Question: I'm working on google map search functionality. The vision of this is to find whether a (geolocation) point is located within a polygon or not as shown in the illustration below?

I'm using mysql 5.6.20 with Spatial extension, I know it has useful geometry functions built-in, so I will be allowed to query geocoded locations from a database directly.
My aim was to familiarize myself with geospatial functions, so I wrote up an experimental sql.
given a point geolocation: POINT(100.52438735961914 13.748889613522605)
and a polygon or boundary to be tested with was:
POLYGON(100.49503326416016 13.766897133254545,100.55940628051758 13.746555203977,100.56266784667969 13.72170897580617,100.48885345458984 13.739051587150175)
here is my sql example:
'''
SELECT ST_Within(
ST_GEOMFROMTEXT('POINT(100.52438735961914 13.748889613522605)'),
ST_GEOMFROMTEXT('POLYGON(100.49503326416016 13.766897133254545,
100.55940628051758 13.746555203977,100.56266784667969 13.72170897580617,
100.48885345458984 13.739051587150175)'))
As geoFenceStatus
'''
but after issuing the command, what I got in return seemed to be as follows:
'''
geoFenceStatus
===============
null
'''
I'm so unsure why it returned me 'null' value. since it was indicated in function documentation that this should return '1' in case a point resides within a given polygon
any advice would be appreciated, how to get my sql right.
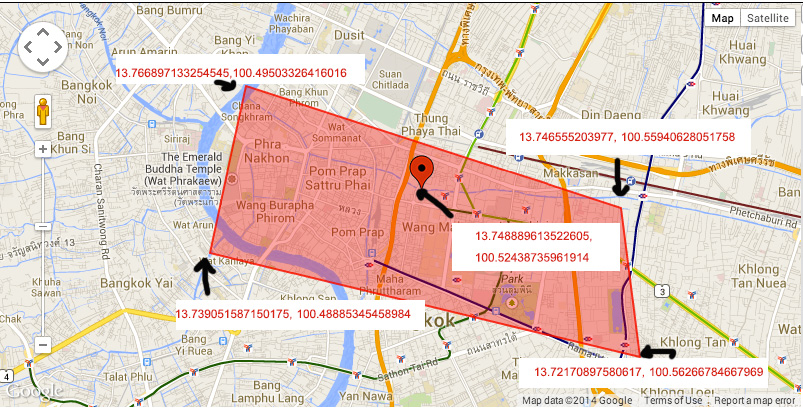
Answer: The error message isn't very clear but your issue is that you have an invalid Polygon. There are two problems with it:
1. You have to repeat the first point at the end -- this is to differentiate it from a LINESTRING, essentially, ie, it is closed.
2. POLYGONS start with and end with double parenthesis, ie, POLYGON((x1 y1, x2 y2.......xn yn, x1 y1)). This is to allow for inner rings to be delineated with single parenthesis sets inside the polygon.
See the <URL> for more information.
You should find that if you write you query as:
'''
SELECT ST_Within(ST_GEOMFROMTEXT('POINT(100.52438735961914 13.748889613522605)'),
ST_GEOMFROMTEXT('POLYGON((100.49503326416016 13.766897133254545, 100.55940628051758 13.746555203977,100.56266784667969 13.72170897580617, 100.48885345458984 13.739051587150175,
100.49503326416016 13.766897133254545))'))
As geoFenceStatus
'''
then is should work.